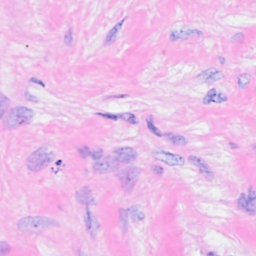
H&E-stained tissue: Breast